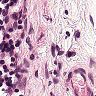
Metastatic tissue present: no